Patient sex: M
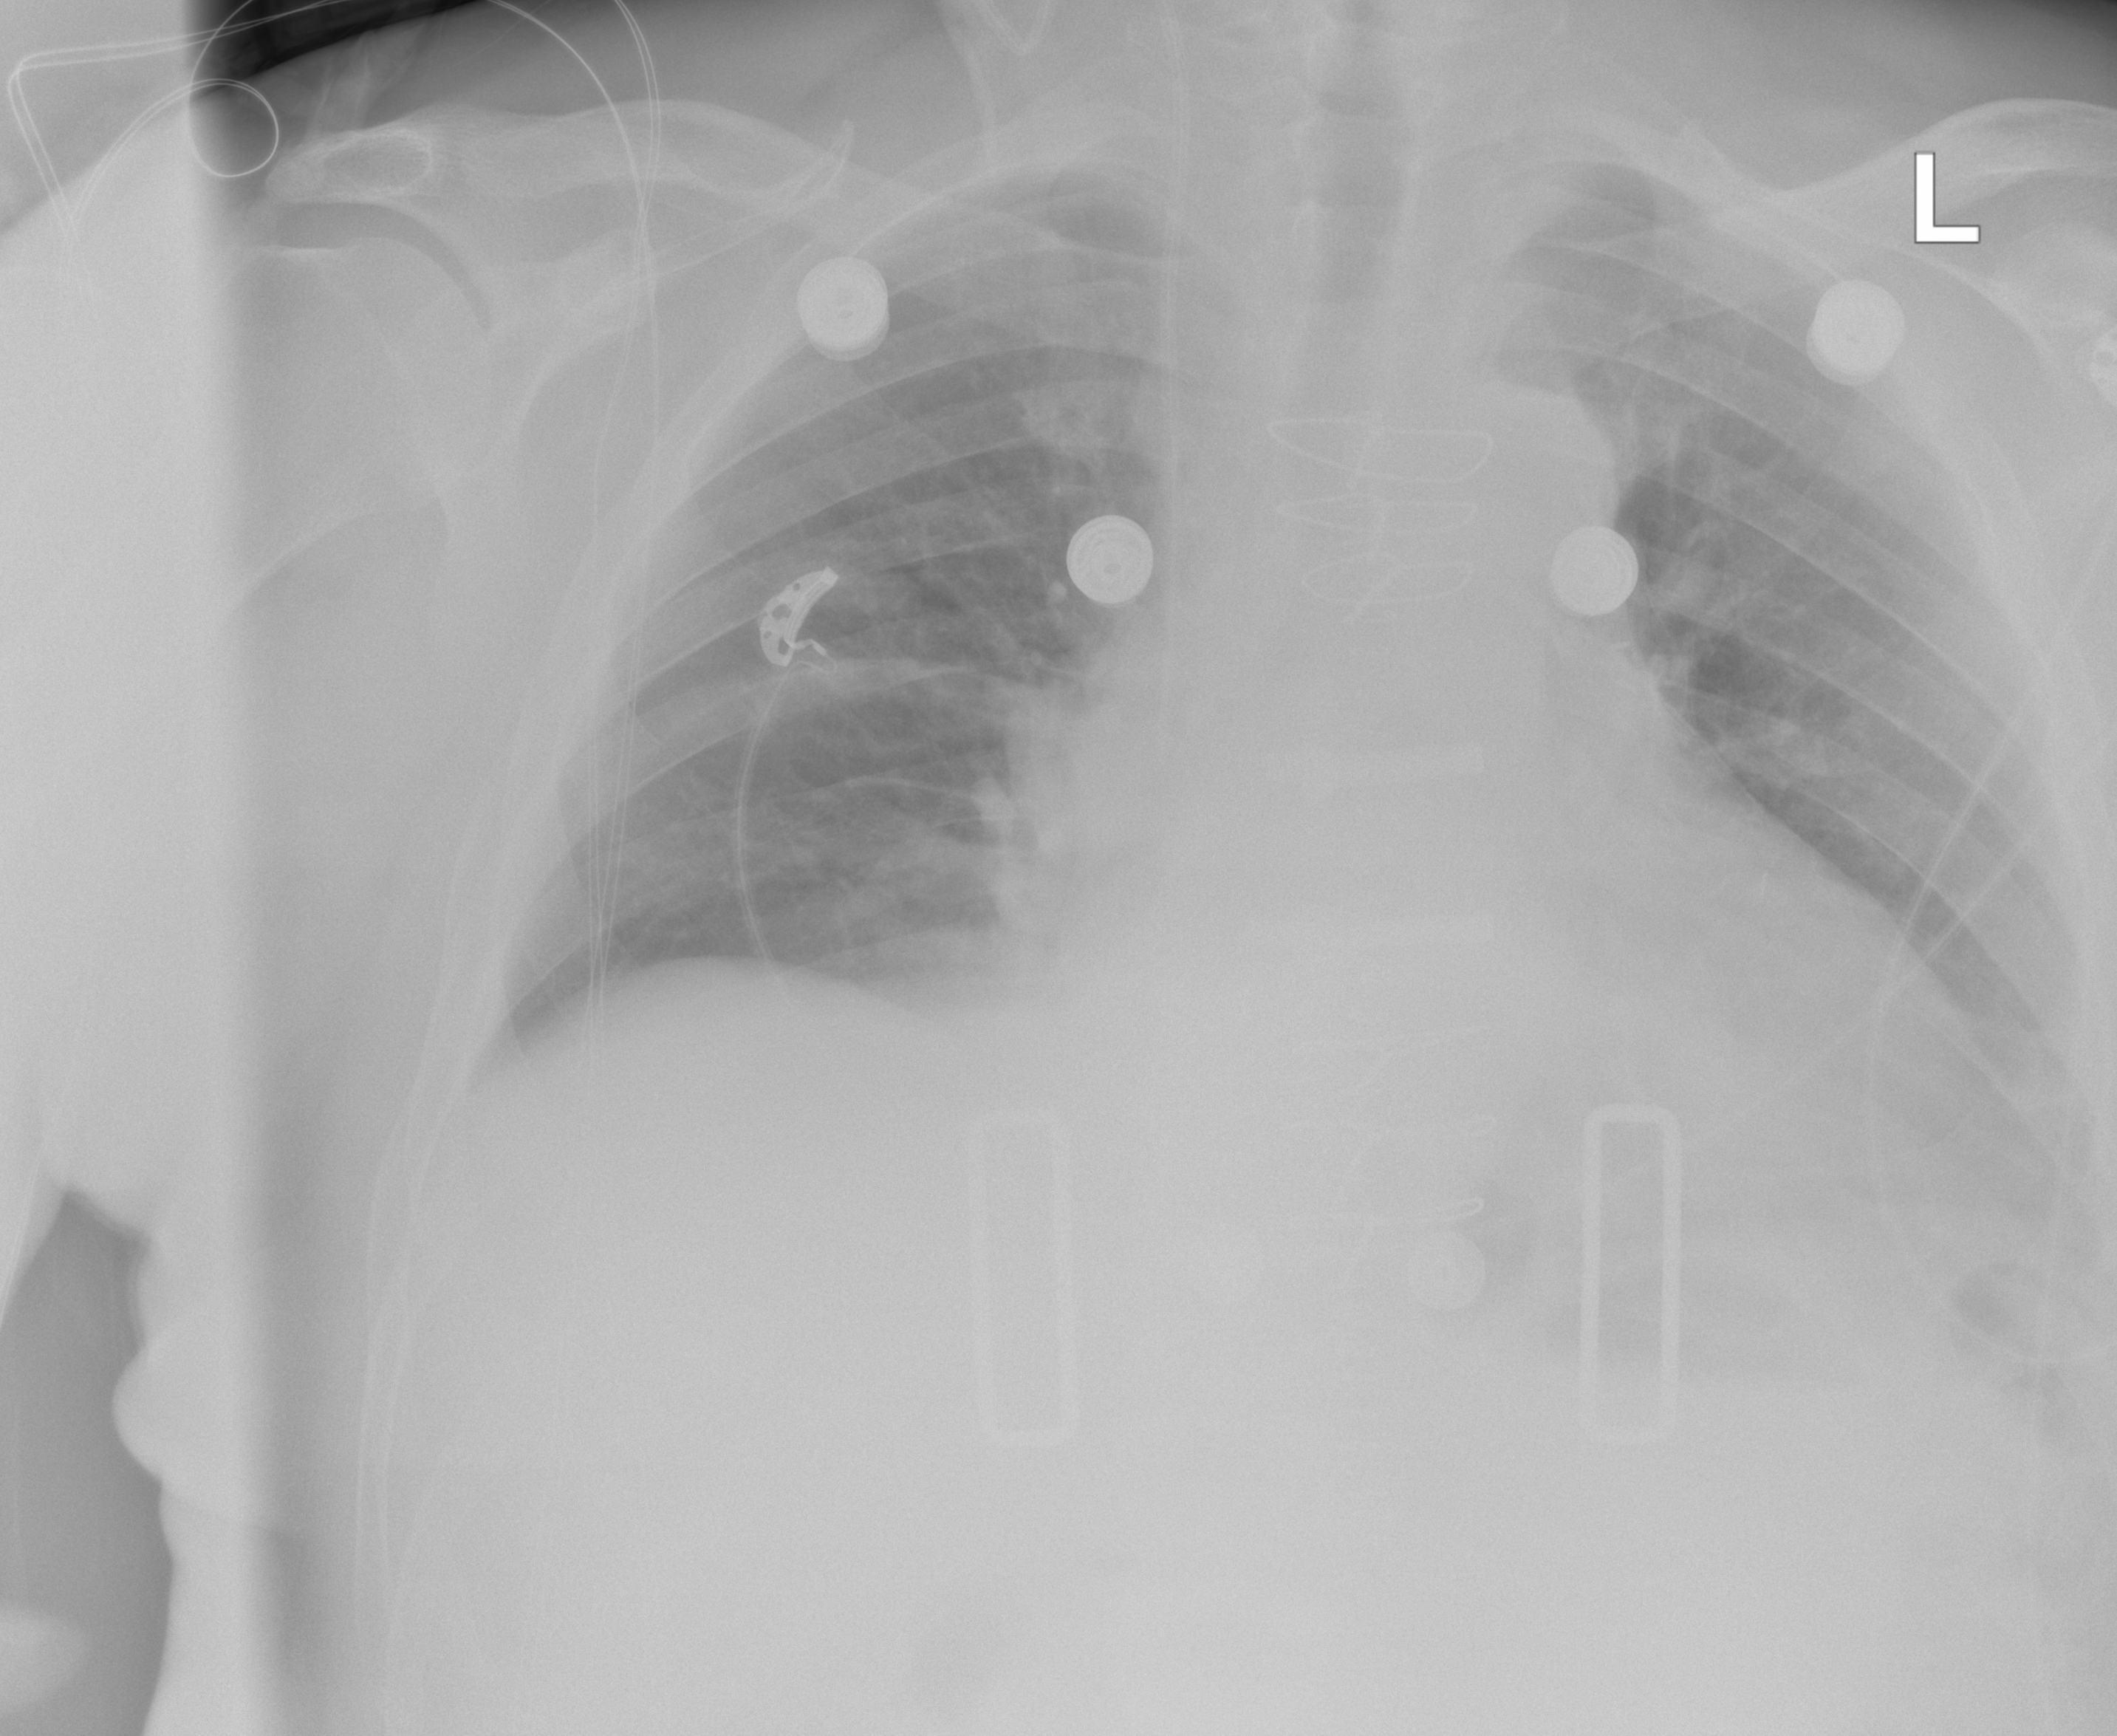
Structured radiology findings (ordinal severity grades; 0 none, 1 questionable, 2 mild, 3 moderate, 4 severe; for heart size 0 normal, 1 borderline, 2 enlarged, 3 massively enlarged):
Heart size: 2
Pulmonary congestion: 0
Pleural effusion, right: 0
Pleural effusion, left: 2
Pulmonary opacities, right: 0
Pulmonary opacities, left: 0
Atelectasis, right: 0
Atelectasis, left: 2